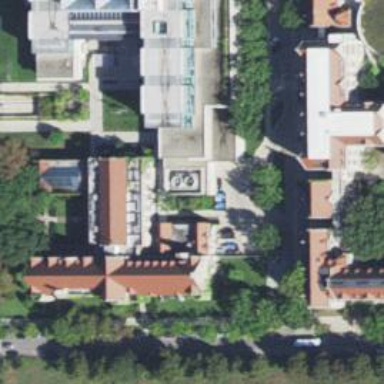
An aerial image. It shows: University building.